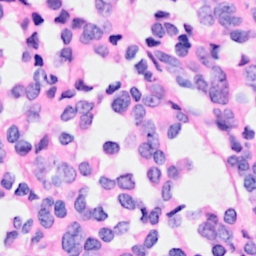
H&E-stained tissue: Breast